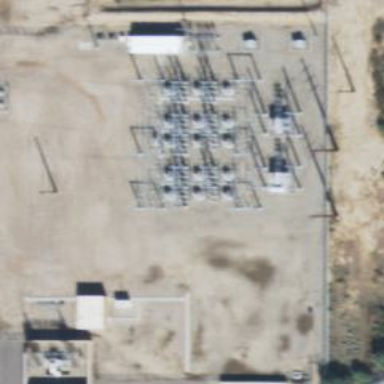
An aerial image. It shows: Switch used for power control.